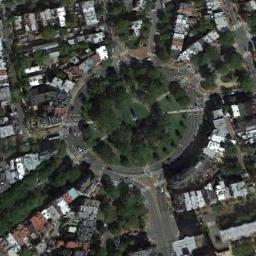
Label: roundabout